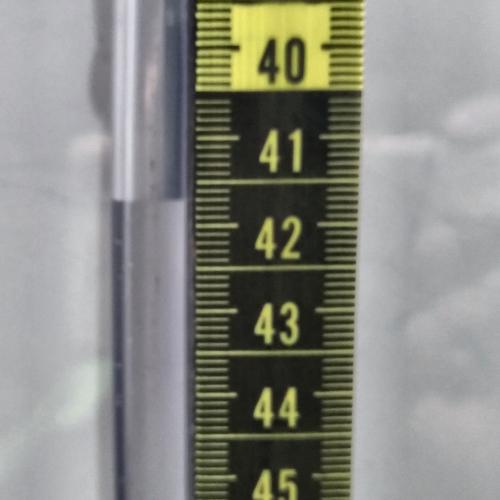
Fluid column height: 41.7 cm